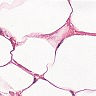
Metastatic tissue present: no